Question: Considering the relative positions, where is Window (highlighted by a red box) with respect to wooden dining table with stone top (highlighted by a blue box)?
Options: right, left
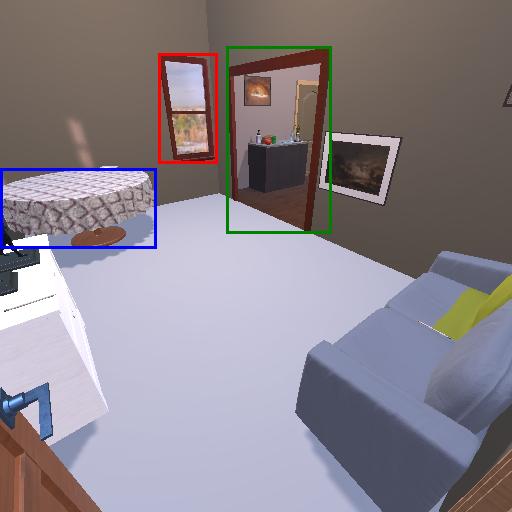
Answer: right